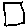
Label: square